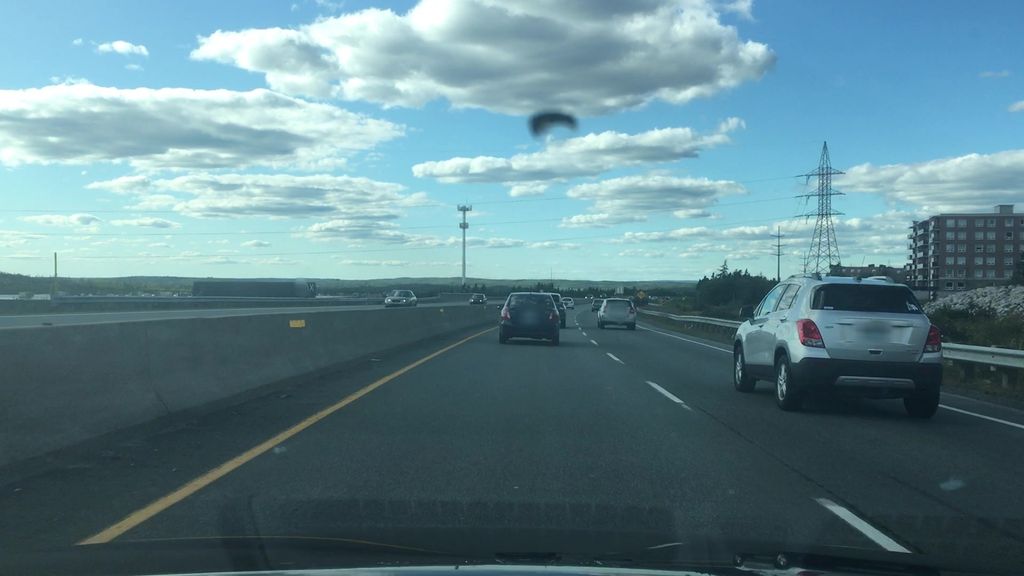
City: halifax